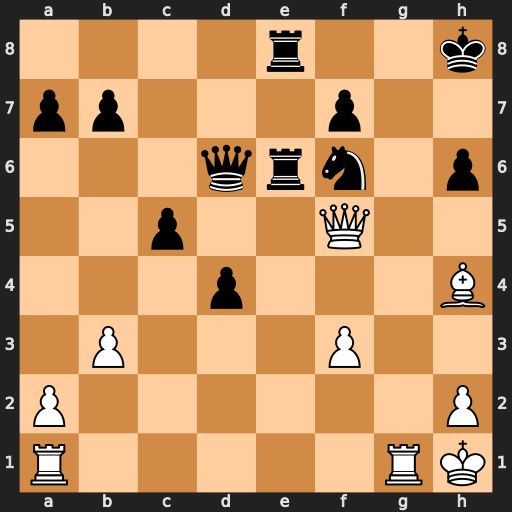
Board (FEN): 4r2k/pp3p2/3qrn1p/2p2Q2/3p3B/1P3P2/P6P/R5RK
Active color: w
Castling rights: -
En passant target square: -
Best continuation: Rae1 Nh7 Qxf7